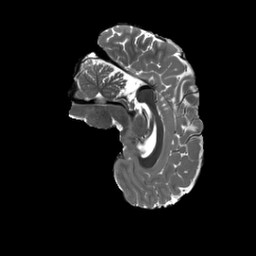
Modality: T2w
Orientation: sagittal
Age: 19
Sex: female
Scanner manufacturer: siemens
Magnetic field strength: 3 T
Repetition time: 3.2 s
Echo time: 0.566 s